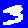
Digit: 3